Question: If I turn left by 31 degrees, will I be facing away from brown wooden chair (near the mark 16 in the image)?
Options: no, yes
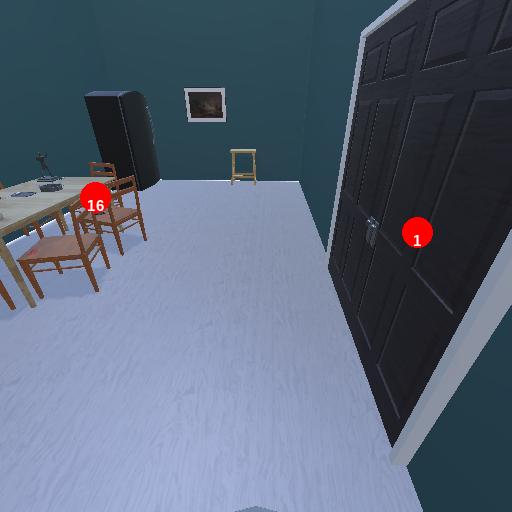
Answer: no